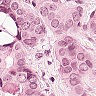
Metastatic tissue present: yes